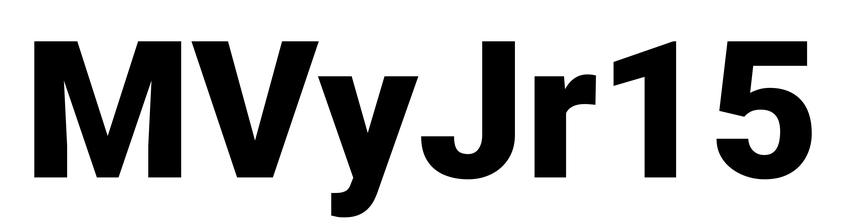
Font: Roboto_Black